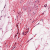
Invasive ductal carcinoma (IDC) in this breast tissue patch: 0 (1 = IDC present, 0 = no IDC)